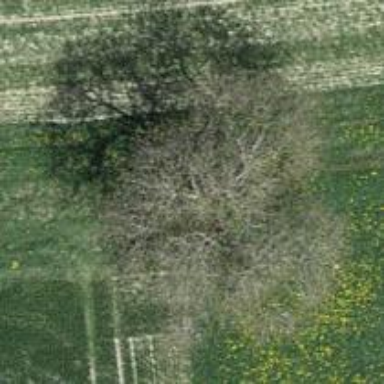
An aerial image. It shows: Broadleaved tree in natural setting.